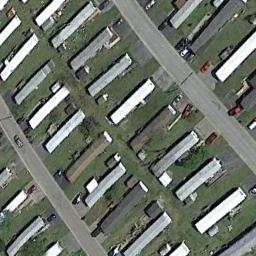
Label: mobile_home_park